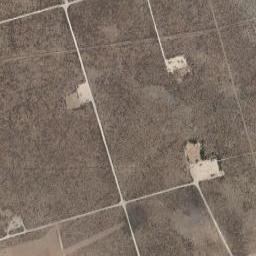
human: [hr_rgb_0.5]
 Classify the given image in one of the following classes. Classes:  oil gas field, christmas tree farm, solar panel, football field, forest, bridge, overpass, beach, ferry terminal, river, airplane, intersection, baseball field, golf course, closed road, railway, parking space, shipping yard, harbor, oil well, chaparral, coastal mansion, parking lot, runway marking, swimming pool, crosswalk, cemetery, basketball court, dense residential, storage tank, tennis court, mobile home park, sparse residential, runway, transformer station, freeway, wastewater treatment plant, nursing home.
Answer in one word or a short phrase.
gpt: oil gas field